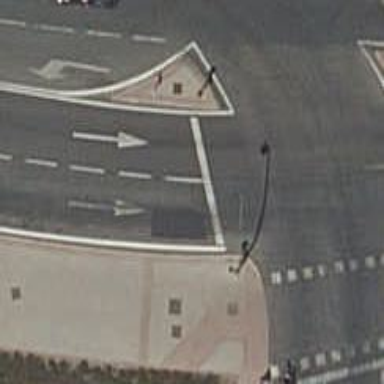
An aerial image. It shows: Road with traffic signals.